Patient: sex F, age 55
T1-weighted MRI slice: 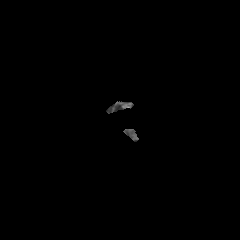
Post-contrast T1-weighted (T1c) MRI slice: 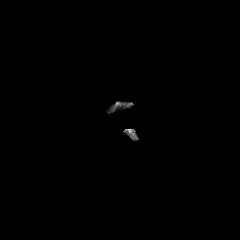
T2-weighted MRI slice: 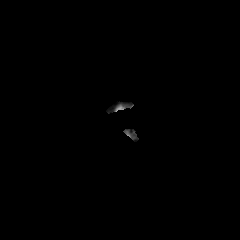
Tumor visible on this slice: no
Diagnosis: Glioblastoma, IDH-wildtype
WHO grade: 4